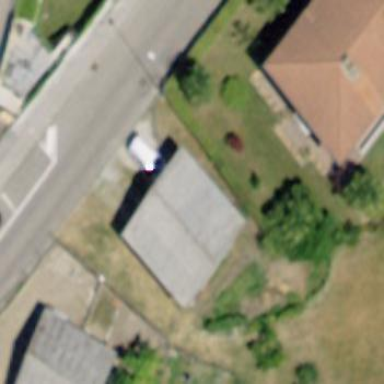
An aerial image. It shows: Garage.